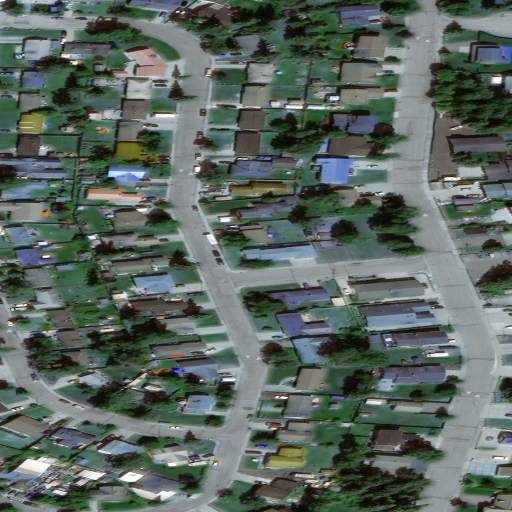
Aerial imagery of island in Alaska named Bentley Island containing only unknown